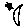
Label: moon